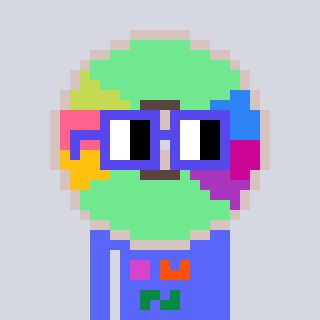
a pixel art character with square blue glasses, a cd-shaped head and a purple-colored body on a cool background